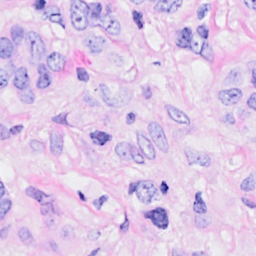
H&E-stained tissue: Breast